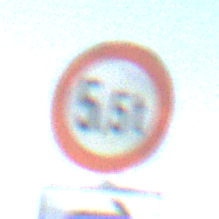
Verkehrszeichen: TatsaechlicheMasse
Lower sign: RichtungsangabeDurchPfeile5
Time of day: MorningAfternoon
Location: Outdoor (Nature)
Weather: Clear
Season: Autumn
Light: Natural